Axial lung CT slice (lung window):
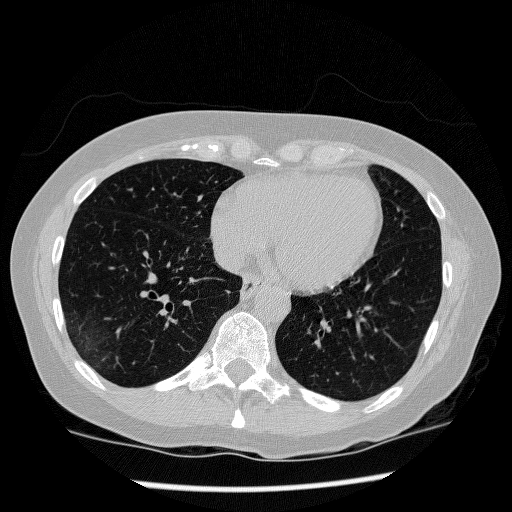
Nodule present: no